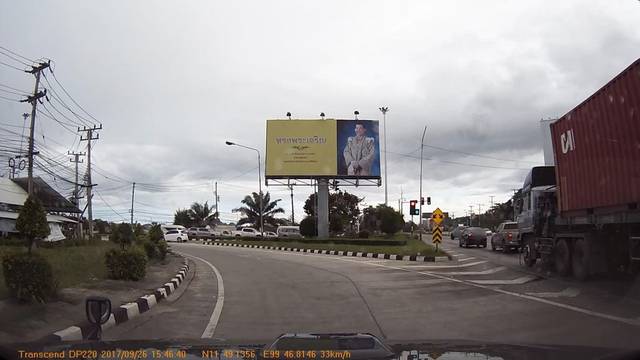
Region: Thailand
Coordinates: 11.819, 99.78